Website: lowes
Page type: billing-address
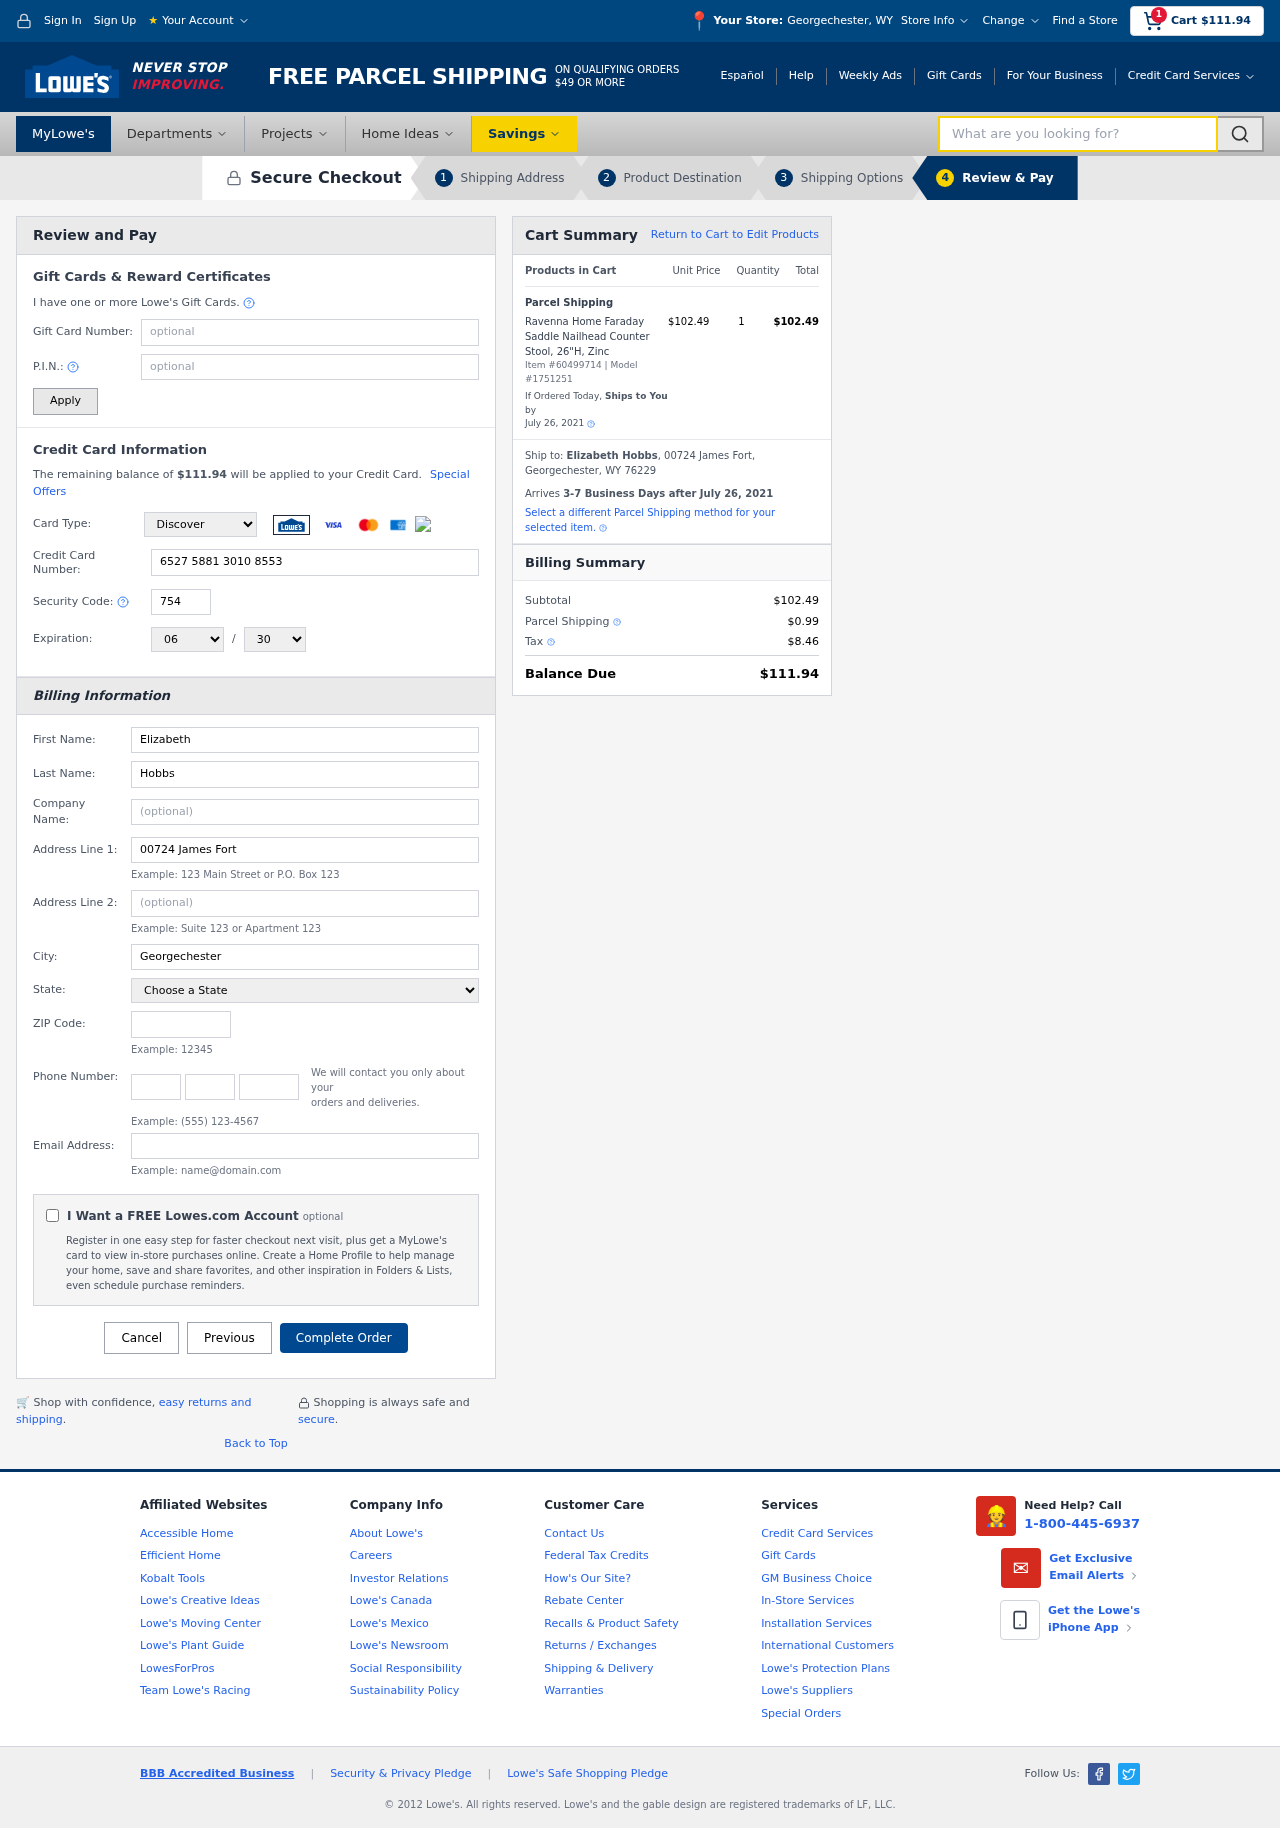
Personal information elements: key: PII_CARD_CVV
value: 754
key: PII_CARD_EXPIRY_MONTH
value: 06
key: PII_CARD_EXPIRY_YEAR
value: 30
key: PII_CARD_NUMBER
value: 6527 5881 3010 8553
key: PII_CARD_TYPE
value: Discover
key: PII_CITY
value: Georgechester
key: PII_CITY_STATE
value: Georgechester, WY
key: PII_EMAIL
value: elizabeth_hobbs@gmail.com
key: PII_FIRSTNAME
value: Elizabeth
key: PII_FULLNAME
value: Elizabeth Hobbs
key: PII_LASTNAME
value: Hobbs
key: PII_PHONE_AREA
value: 283
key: PII_PHONE_PREFIX
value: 618
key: PII_PHONE_SUFFIX
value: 6118
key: PII_POSTCODE
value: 76229
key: PII_STATE
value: Wyoming
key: PII_STREET
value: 00724 James Fort
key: PII_CITY_STATE_ZIP
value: Georgechester, WY 76229
Product elements: key: PRODUCT1_NAME
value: Ravenna Home Faraday Saddle Nailhead Counter Stool, 26"H, Zinc
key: PRODUCT1_PRICE
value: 102.49
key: PRODUCT1_QUANTITY
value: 1
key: PRODUCT_ITEM_NUMBER
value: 60499714
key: PRODUCT_MODEL_NUMBER
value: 1751251
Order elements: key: ORDER_SUBTOTAL
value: $111.94
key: ORDER_TOTAL
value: $111.94
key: ORDER_SHIPPING_DATE
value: July 26, 2021
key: ORDER_SUBTOTAL
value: $102.49
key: ORDER_DELIVERY_DATE
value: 3-7 Business Days after July 26, 2021
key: ORDER_SHIPPING_DATE2
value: July 26, 2021
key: ORDER_SUBTOTAL2
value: $102.49
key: ORDER_SHIPPING_COST
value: $0.99
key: ORDER_TAX
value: $8.46
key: ORDER_TOTAL2
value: $111.94
Search elements: key: HEADER_SEARCH
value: What are you looking for?